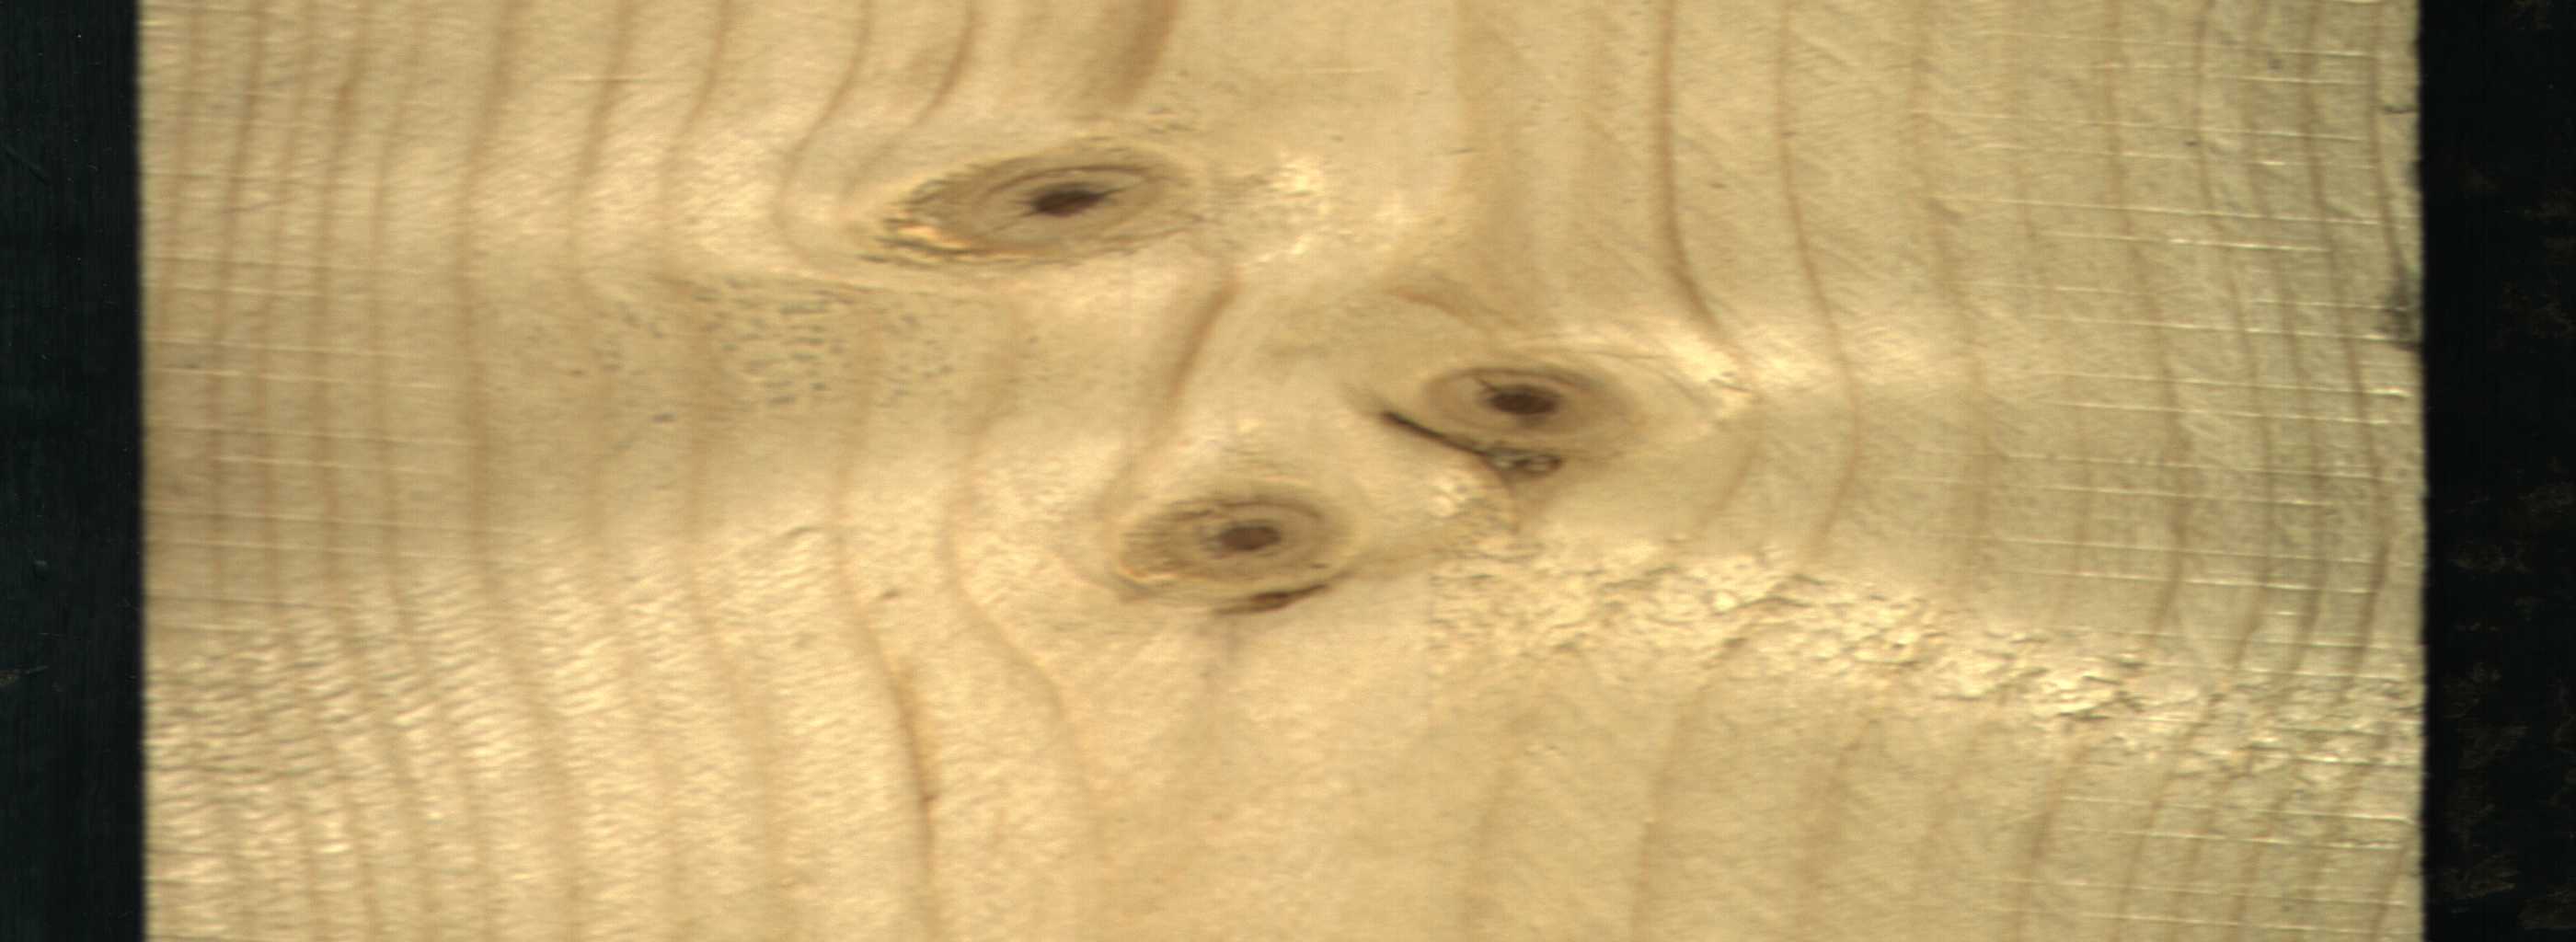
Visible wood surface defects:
Live_Knot
Live_Knot
Live_Knot